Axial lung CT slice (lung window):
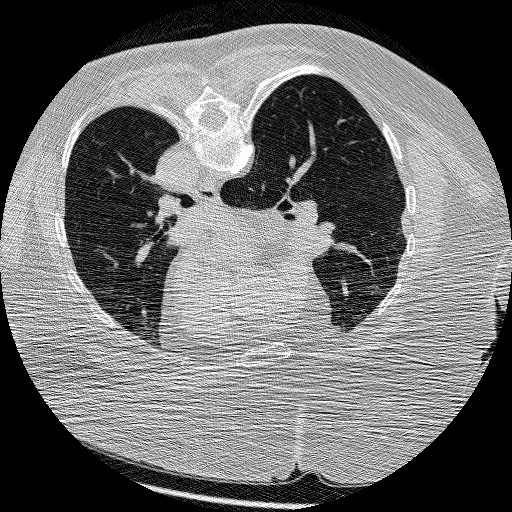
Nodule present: no